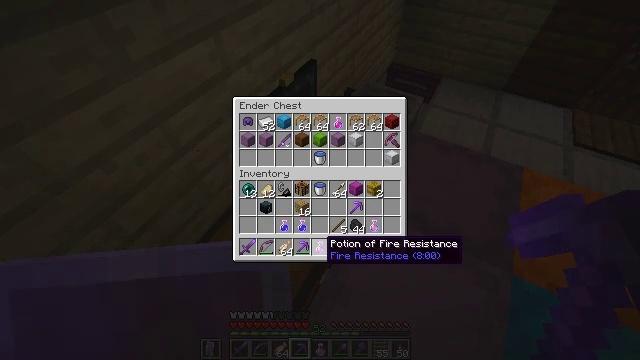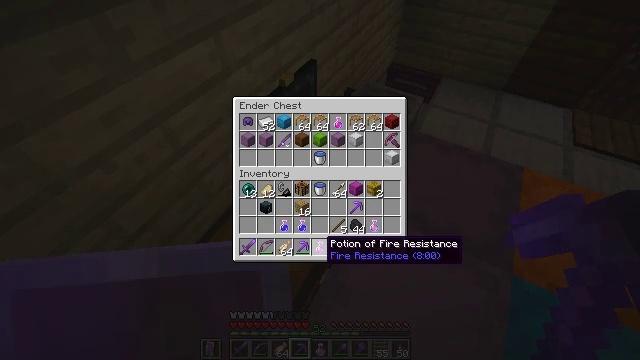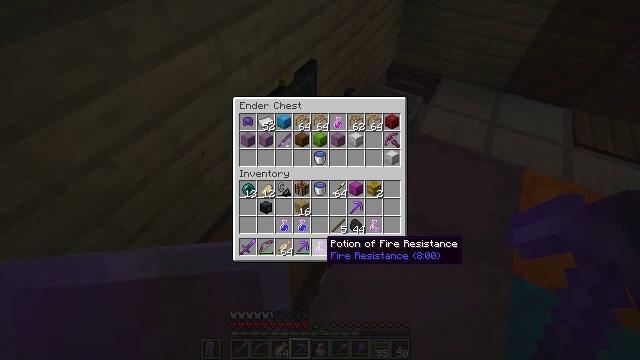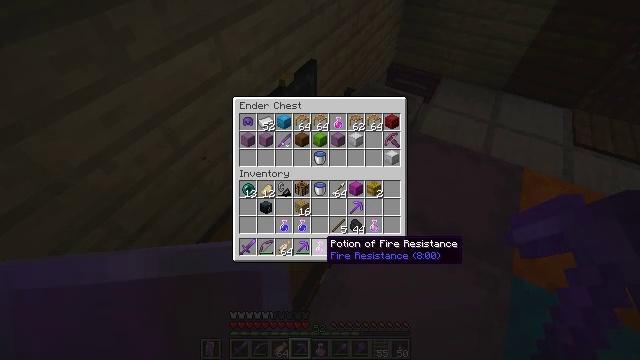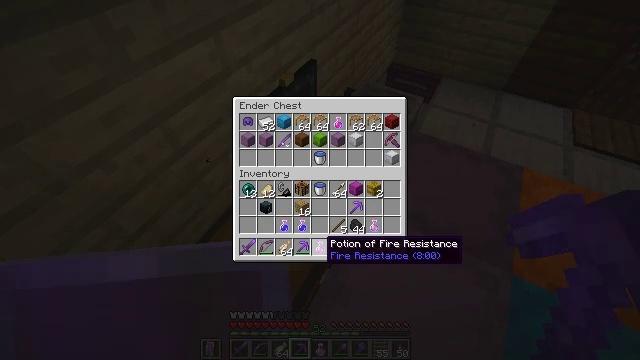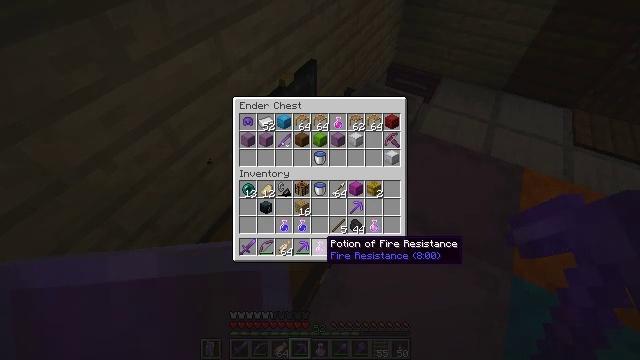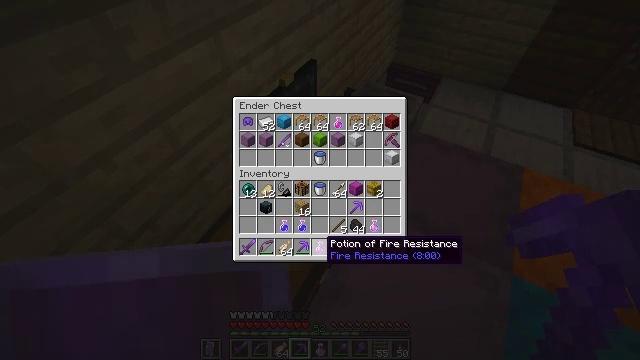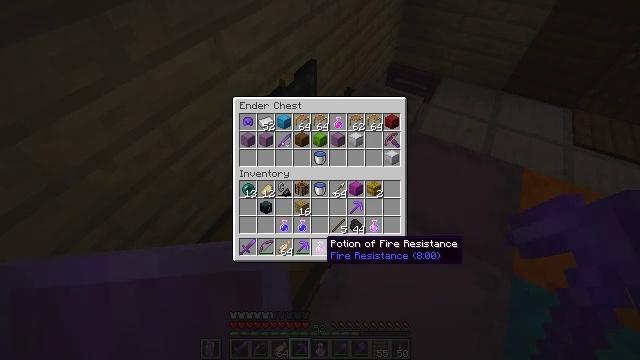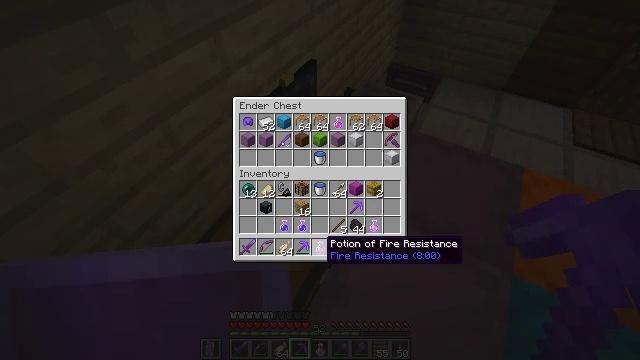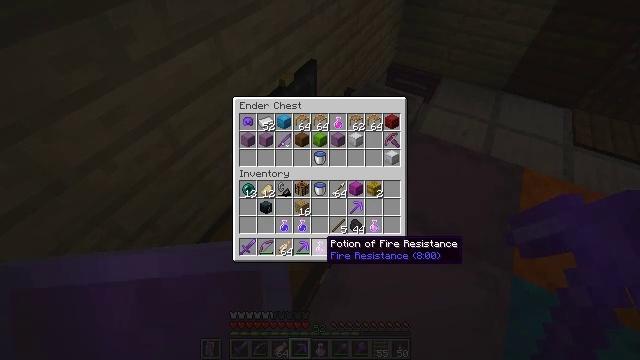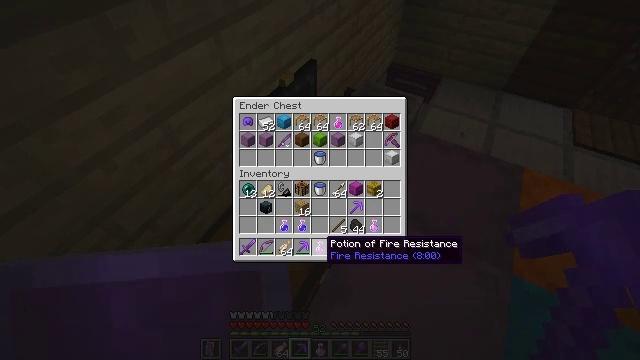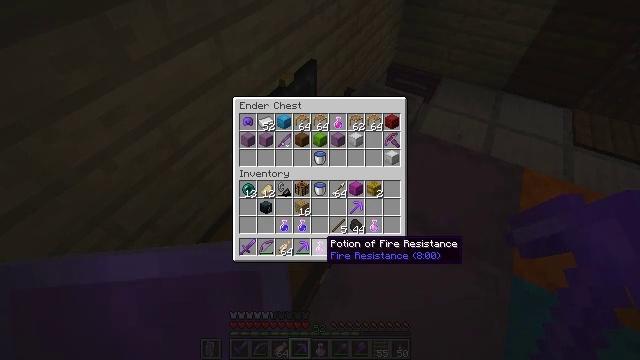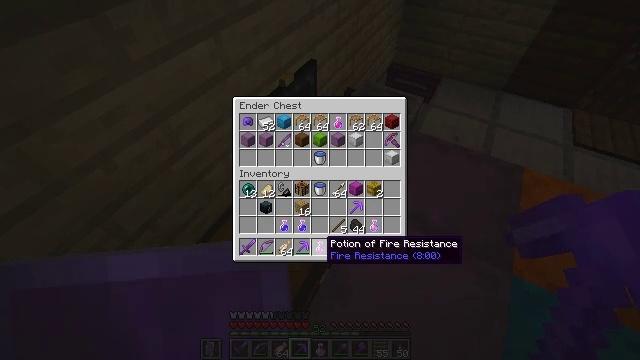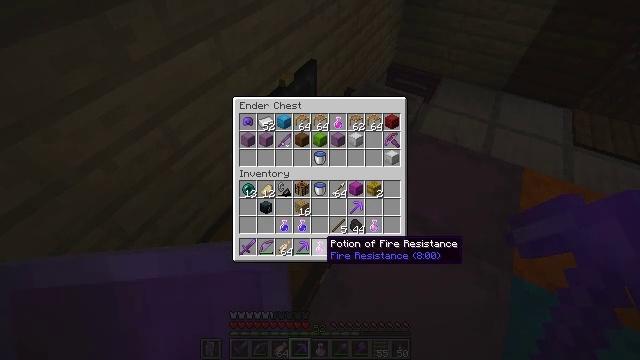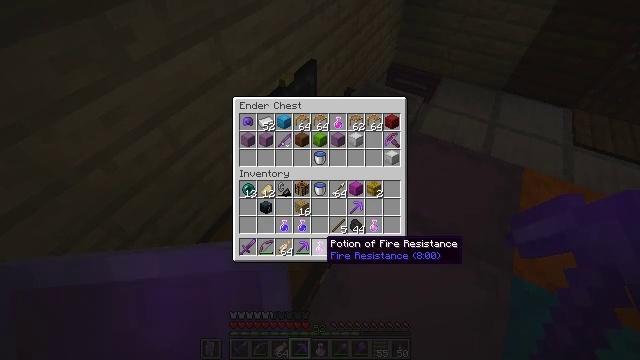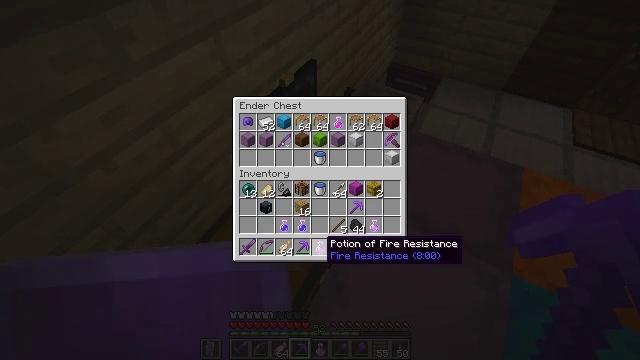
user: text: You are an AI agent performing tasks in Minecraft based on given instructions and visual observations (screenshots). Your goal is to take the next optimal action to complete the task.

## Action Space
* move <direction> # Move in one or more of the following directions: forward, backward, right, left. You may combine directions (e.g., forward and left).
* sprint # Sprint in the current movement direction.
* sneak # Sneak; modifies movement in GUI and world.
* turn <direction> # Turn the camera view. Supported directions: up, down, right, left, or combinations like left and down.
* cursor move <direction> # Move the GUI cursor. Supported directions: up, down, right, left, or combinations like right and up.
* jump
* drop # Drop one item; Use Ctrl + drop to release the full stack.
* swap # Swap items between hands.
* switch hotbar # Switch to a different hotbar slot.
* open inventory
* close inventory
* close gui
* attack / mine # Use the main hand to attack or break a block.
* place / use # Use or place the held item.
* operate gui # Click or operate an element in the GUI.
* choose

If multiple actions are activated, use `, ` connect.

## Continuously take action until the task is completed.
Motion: motion action
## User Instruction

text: Salvage the orange shulker box.
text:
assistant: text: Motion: sneak
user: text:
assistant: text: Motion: sneak
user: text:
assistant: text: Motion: sneak
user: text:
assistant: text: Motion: sneak
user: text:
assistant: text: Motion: sneak
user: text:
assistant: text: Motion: sneak
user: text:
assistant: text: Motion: sneak
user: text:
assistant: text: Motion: sneak
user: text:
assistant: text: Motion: sneak
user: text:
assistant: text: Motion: sneak
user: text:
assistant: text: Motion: sneak
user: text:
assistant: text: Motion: sneak
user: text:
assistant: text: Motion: sneak
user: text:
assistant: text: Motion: sneak
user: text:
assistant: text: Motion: sneak
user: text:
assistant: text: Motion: sneak
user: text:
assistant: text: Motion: sneak
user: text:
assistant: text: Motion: sneak
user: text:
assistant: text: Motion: sneak
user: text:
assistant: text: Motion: sneak
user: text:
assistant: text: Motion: sneak
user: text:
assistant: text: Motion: sneak
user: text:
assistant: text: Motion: sneak
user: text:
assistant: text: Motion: sneak
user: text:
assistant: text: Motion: sneak
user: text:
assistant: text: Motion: sneak
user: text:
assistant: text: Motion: sneak
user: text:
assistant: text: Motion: sneak
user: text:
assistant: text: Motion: sneak
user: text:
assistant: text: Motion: sneak